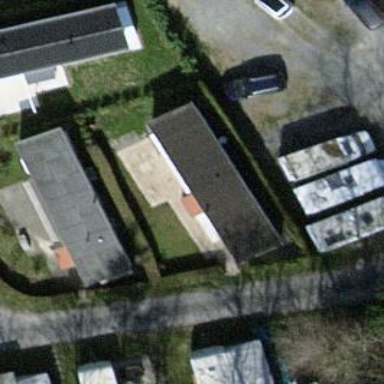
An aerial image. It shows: Static caravan.